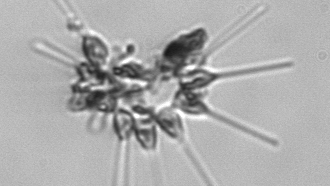
Label: Asterionellopsis_glacialis